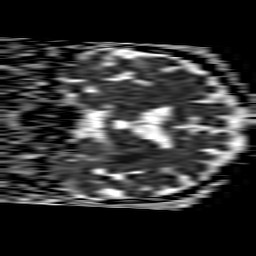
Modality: ADC
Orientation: coronal
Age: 78
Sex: male
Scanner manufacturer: philips
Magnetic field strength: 1.5 T
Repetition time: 3.926 s
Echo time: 0.09565 s